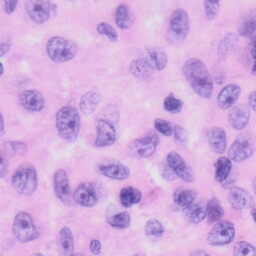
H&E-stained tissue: Skin